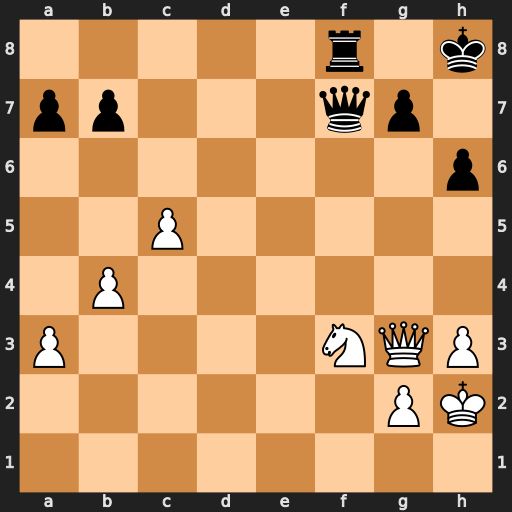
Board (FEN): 5r1k/pp3qp1/7p/2P5/1P6/P4NQP/6PK/8
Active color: w
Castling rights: -
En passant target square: -
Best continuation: Ne5 Qe8 Ng6+ Kh7 Nxf8+